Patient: sex F, age 77
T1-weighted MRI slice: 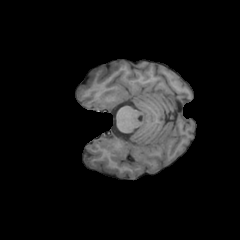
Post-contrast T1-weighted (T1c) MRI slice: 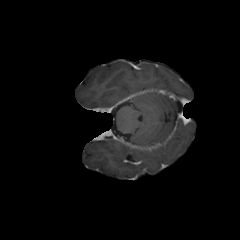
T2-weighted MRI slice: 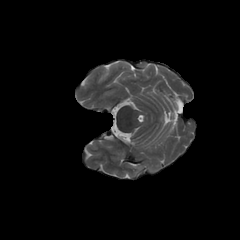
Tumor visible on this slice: no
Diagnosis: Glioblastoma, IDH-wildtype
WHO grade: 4